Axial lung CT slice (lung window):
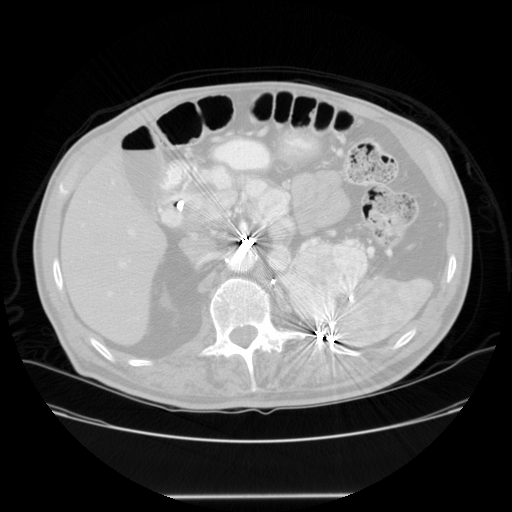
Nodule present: no